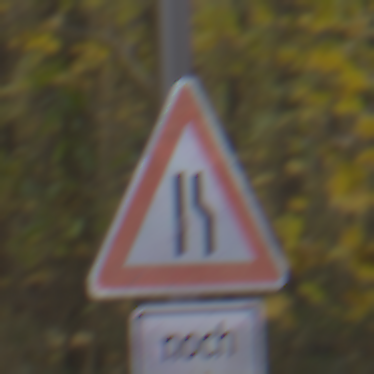
Verkehrszeichen: EinseitigVerengteFahrbahnRechts
Zusatzzeichen unten: LaengeEinerStrecke3
Umgebung: Outdoor, Nature
Tageszeit: MorningAfternoon
Wetter: Overcast
Licht: Natural
Jahreszeit: Autumn
Kontrast: LowContrast